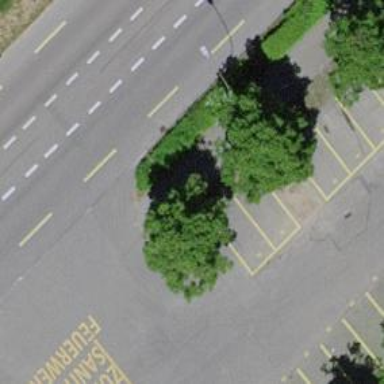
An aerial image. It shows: Kerb barrier.